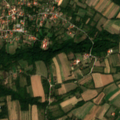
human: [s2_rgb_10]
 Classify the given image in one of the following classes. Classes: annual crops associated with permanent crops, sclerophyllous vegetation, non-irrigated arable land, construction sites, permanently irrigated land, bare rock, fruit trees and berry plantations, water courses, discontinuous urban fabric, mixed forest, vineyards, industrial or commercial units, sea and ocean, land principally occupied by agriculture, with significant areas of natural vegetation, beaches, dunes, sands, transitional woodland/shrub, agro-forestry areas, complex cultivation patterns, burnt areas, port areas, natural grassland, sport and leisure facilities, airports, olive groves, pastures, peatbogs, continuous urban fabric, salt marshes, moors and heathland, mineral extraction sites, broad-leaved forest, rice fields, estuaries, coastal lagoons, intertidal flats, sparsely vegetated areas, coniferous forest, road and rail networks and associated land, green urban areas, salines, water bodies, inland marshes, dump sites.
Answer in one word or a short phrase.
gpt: discontinuous urban fabric, complex cultivation patterns, land principally occupied by agriculture, with significant areas of natural vegetation